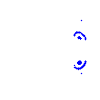
Particle: electron